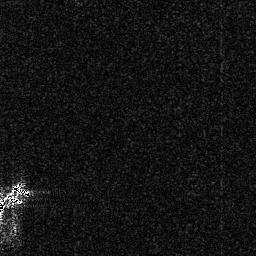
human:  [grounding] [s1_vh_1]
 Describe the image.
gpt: In the satellite image, there is  <ref>1 medium ship </ref> <box>[[0, 70, 9, 83, 0]]</box> located at bottom left.